Fundus camera: zeiss
Shooting center: midpoint
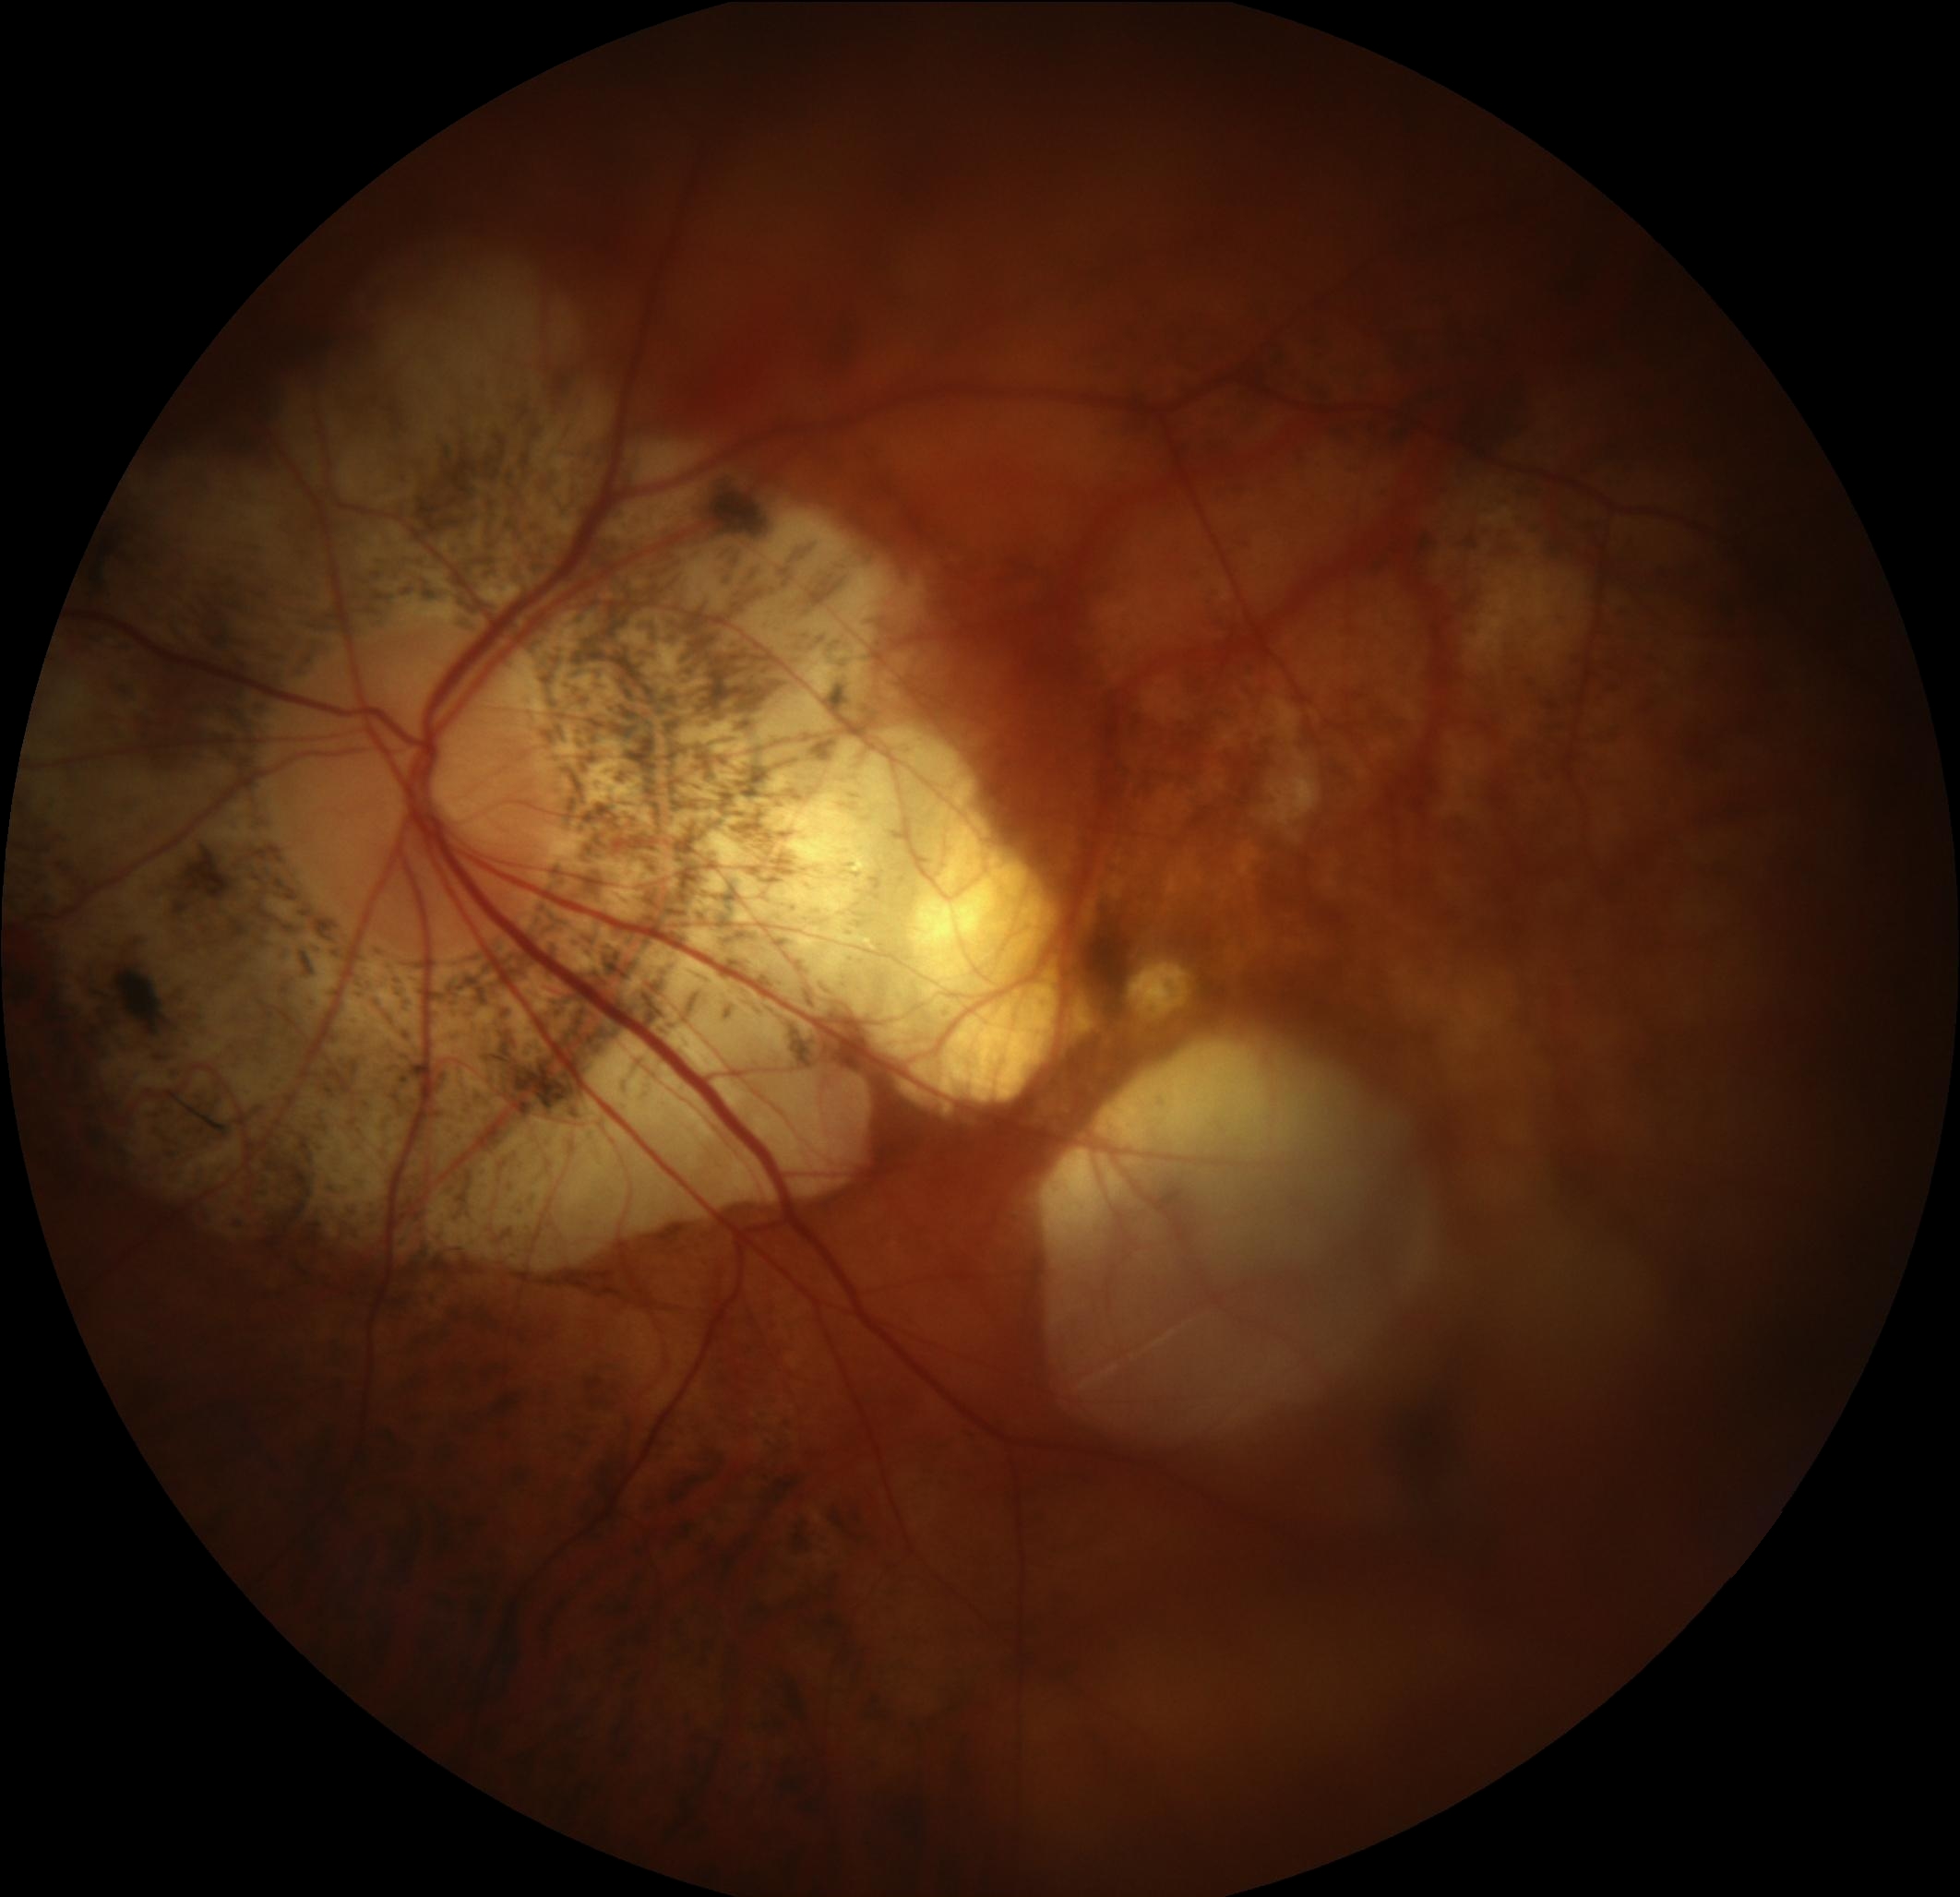
Pathologic myopia: yes
Patchy retinal atrophy: present
Retinal detachment: absent